Question:
Hi,
I have a table "tbl_address_replacement", attached is the screen shot of the data in it.
My Input string is @input = 'Auriga Building 4'
I want to replace the above input string by matching values in "word_contains" column in the above table and to replace matched values with "replace_word" column value.
Eg:
Desired o/p : Auriga Bldg. 4
ThankYou!
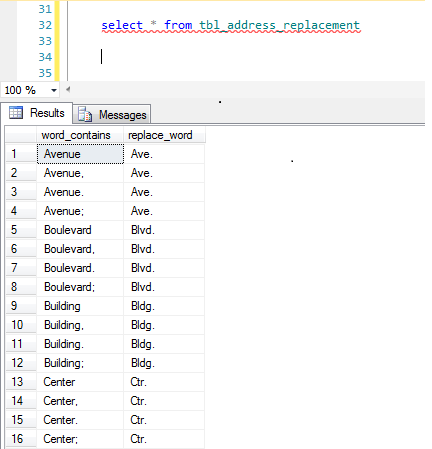
Answer: I wrote something like this a little while ago whilst doing a system migration.
Here's the applicable code:
'''
DECLARE @rowcount int;
-- Repeat until there are no iterations left (lazy recursive method)
SET @rowcount = 937;
WHILE (@rowcount > 0)
BEGIN
UPDATE addresses
SET address_line_1 = Replace(x.address_line_1, ' ' + y.word_contains + ' ', ' ' + y.replace_word + ' ')
FROM addresses As x
INNER
JOIN tbl_address_replacement As y
ON x.address_line_1 LIKE '% ' + y.word_contains + ' %'
;
SET @rowcount = @@RowCount;
END
;
'''
I found this to be the most efficient method as it reduces the number of iterations required.
Basically it keeps looping until the update statement makes no more changes!